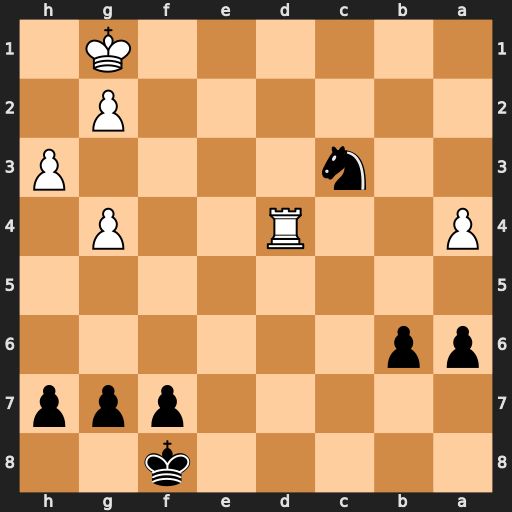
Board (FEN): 5k2/5ppp/pp6/8/P2R2P1/2n4P/6P1/6K1
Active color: b
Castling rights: -
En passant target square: -
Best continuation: Ne2+ Kf2 Nxd4